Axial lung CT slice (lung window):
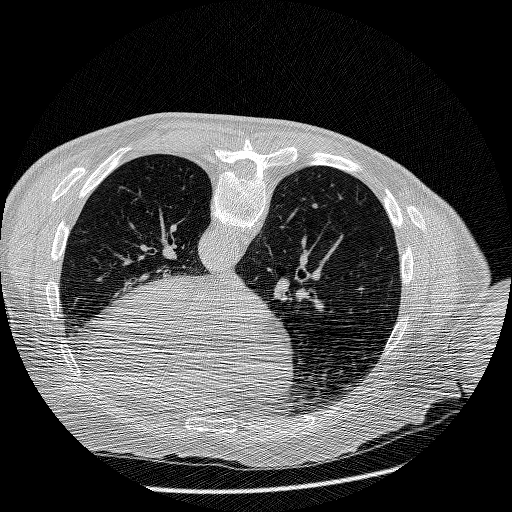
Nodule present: yes
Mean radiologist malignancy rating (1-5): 5